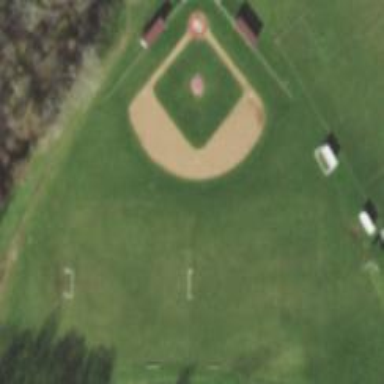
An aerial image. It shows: Baseball pitch for leisure land.